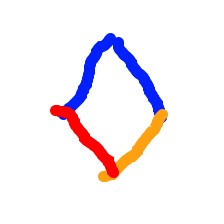
Shape: rhombus